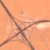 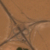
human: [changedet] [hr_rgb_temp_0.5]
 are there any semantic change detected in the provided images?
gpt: There is no change to mention.